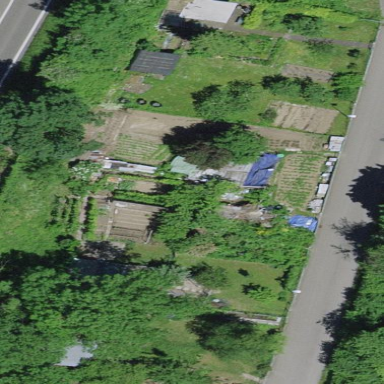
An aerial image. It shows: Allotments area.